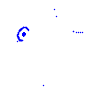
Particle: pion